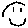
Label: smiley face